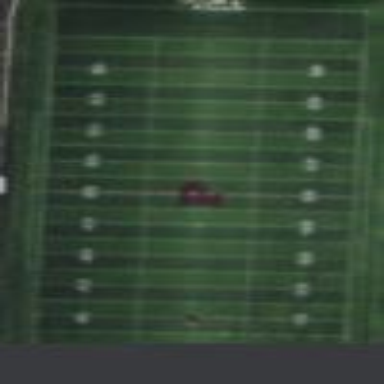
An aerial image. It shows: Pitch for American football.